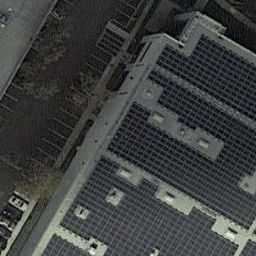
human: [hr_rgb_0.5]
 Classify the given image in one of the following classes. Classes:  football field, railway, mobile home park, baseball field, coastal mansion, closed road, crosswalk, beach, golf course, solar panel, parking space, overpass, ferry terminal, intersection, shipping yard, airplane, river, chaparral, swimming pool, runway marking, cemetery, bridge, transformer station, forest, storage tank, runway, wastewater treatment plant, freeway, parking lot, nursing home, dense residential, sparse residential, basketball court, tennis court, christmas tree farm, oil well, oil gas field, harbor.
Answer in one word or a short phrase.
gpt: solar panel